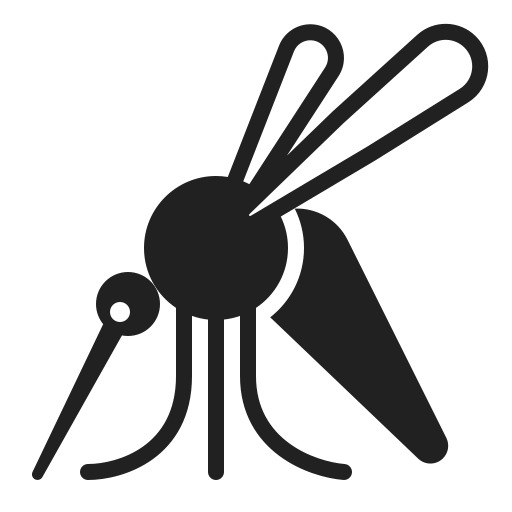
mosquito high contrast